Question: I am new to WPF and working on dynamic view creation. I have a scenario where i need to modify my UI based on monitor landscape and/or portrait, like
I already have property which tells me that monitor is in landscape or portrait mode.
Is this possible in WPF?
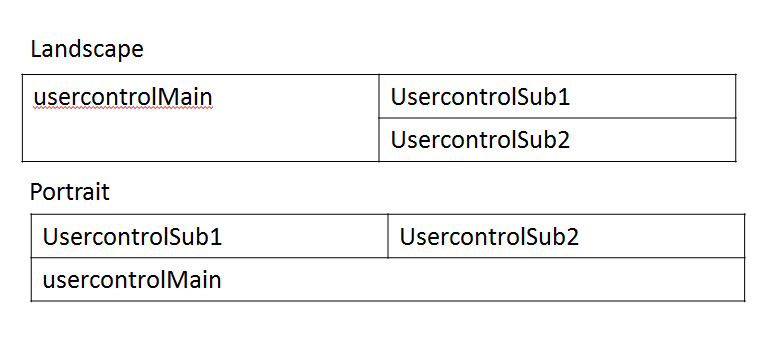
Answer: This is possible. You would create a view that implements both layouts and switches between them using a DataTrigger:
'''
<ContentControl>
<ContentControl.Style>
<Style TargetType="ContentControl">
<Setter Property="Content">
<Setter.Value>
<!-- Put your portrait layout here -->
</Setter.Value>
</Setter>
<Style.Triggers>
<DataTrigger Binding="{Binding IsLandscape}" Value="True">
<Setter Property="Content">
<Setter.Value>
<!-- Put your landscape layout here -->
</Setter.Value>
</Setter>
</DataTrigger>
</Style.Triggers>
</Style>
</ContentControl.Style>
</ContentControl>
'''
Using the {Binding IsLandscape} expression, the DataTrigger observes the IsLandscape property of the view's DataContext. <URL>. This means that you should set the view's DataContext property to the object that has the IsLandscape property that you've mentioned in your question. Full example:
1. Create new empty WPF project.
2. Update your MainWindow.xaml.cs: public MainWindow()
{
this.InitializeComponent();
this.DataContext = this; // You would put a ViewModel here when using MVVM design pattern
}
public static readonly DependencyProperty IsLandscapeProperty
= DependencyProperty.Register("IsLandscape",
typeof (bool),
typeof (MainWindow));
public bool IsLandscape
{
get { return (bool) GetValue(IsLandscapeProperty); }
set { SetValue(IsLandscapeProperty, value); }
}
private void ChangeOrientation(object sender, RoutedEventArgs e)
{
this.IsLandscape = !this.IsLandscape;
}
3. Update your MainWindow.xaml. Delete the default Grid and put this instead: <Window.Resources>
<Style TargetType="UserControl">
<Setter Property="HorizontalContentAlignment" Value="Center" />
<Setter Property="VerticalContentAlignment" Value="Center" />
<Setter Property="Background" Value="#CCDDEE" />
<Setter Property="Margin" Value="3" />
</Style>
</Window.Resources>
<DockPanel>
<Button DockPanel.Dock="Bottom" Margin="5" Content="Change Orientation"
Click="ChangeOrientation" />
<ContentControl>
<ContentControl.Style>
<Style TargetType="ContentControl">
<Setter Property="Content">
<Setter.Value>
<Grid>
<Grid.ColumnDefinitions>
<ColumnDefinition />
<ColumnDefinition />
</Grid.ColumnDefinitions>
<Grid.RowDefinitions>
<RowDefinition />
<RowDefinition />
</Grid.RowDefinitions>
<UserControl Content="Sub 1" />
<UserControl Grid.Column="1" Content="Sub 2" />
<UserControl Grid.Row="1" Grid.ColumnSpan="2" Content="Main" />
</Grid>
</Setter.Value>
</Setter>
<Style.Triggers>
<DataTrigger Binding="{Binding IsLandscape}" Value="True">
<Setter Property="Content">
<Setter.Value>
<Grid>
<Grid.ColumnDefinitions>
<ColumnDefinition />
<ColumnDefinition />
</Grid.ColumnDefinitions>
<Grid.RowDefinitions>
<RowDefinition />
<RowDefinition />
</Grid.RowDefinitions>
<UserControl Grid.Column="1" Content="Sub 1" />
<UserControl Grid.Column="1" Grid.Row="1" Content="Sub 2" />
<UserControl Grid.RowSpan="2" Content="Main" />
</Grid>
</Setter.Value>
</Setter>
</DataTrigger>
</Style.Triggers>
</Style>
</ContentControl.Style>
</ContentControl>
</DockPanel>